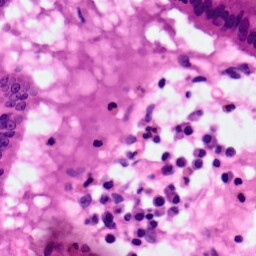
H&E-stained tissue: Pancreatic